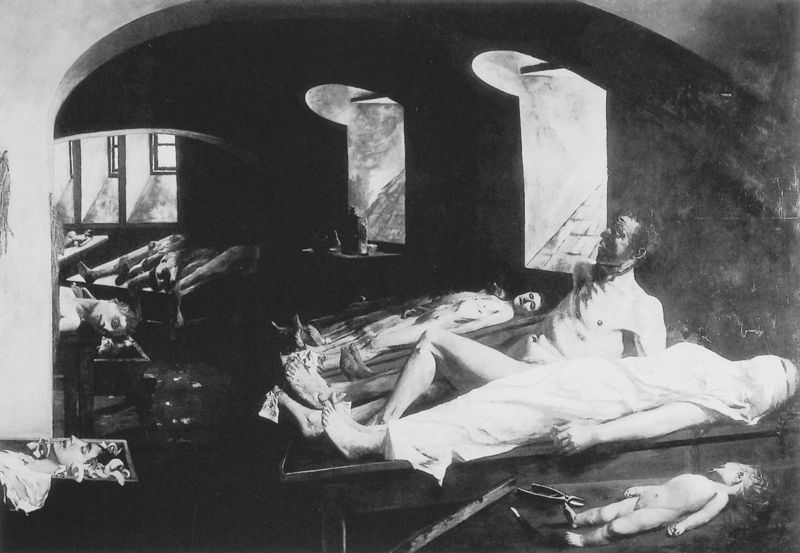
Titel: Erwachen eines Scheintoten in der Anatomie
Künstler: Franz Skarbina
Institution: Berlin, Deutsches Historisches Museum
Schlagwörter: dunkel, körper, mann, schatten, weiß, menschen, fenster, frau, licht, raum, tisch, symbolismus, architektur, leiche, tod, tot, kind, liegen, grafik, angst, krieg, kammer, liegend, halle, foto, fotografie, keller, gewölbe, krank, druck, radierung, leichen, tote, furcht, schrecken, bedrohlich, sterben, krankheit, krankenhaus, unheimlich, zange, lebendig, erschrocken, lebend, aufrichten, totes kind, überlebender, autopsie, totenhaus, lebender, erwachender, schauhaus, baren